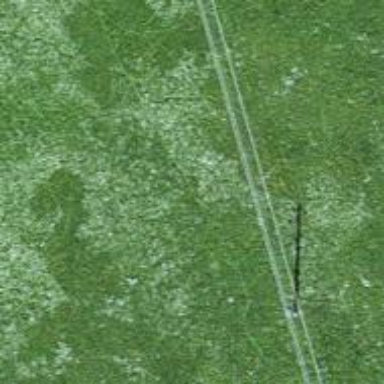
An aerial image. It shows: Minor power line.